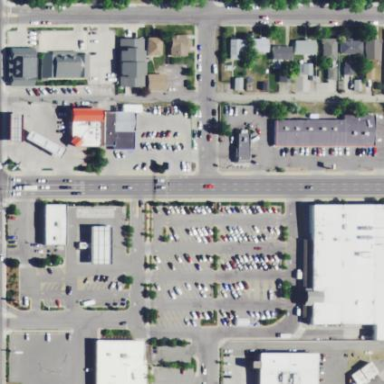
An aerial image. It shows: Retail area.